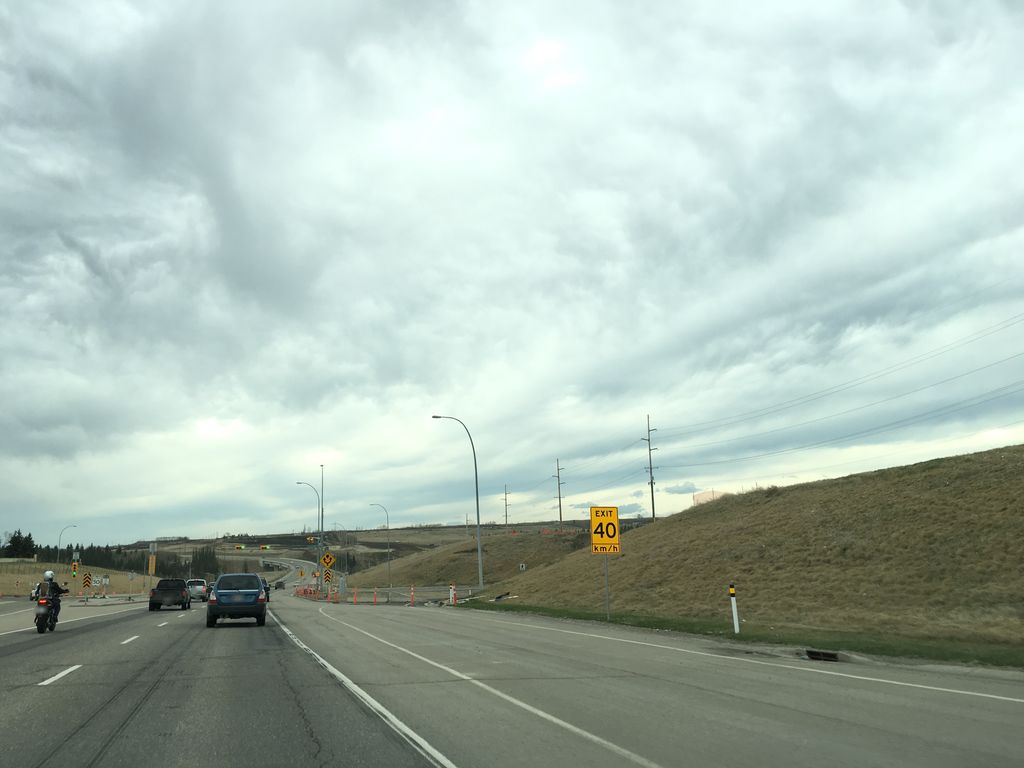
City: calgary